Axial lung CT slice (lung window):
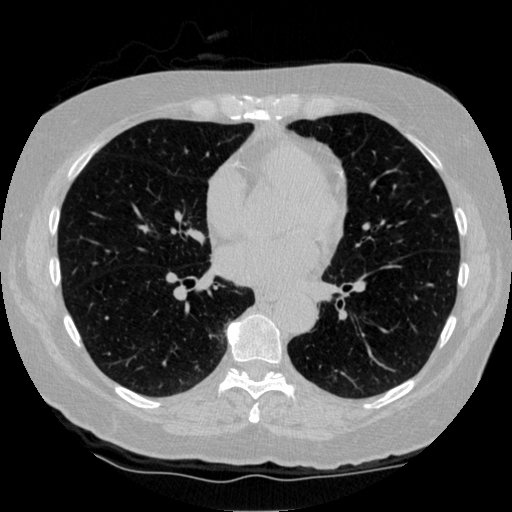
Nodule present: no